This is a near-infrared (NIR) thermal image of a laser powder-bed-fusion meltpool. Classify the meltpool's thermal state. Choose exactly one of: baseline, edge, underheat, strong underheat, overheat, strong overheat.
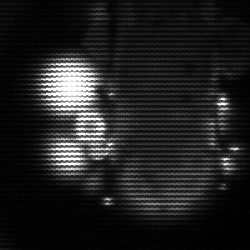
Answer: strong underheat